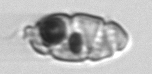
Label: Warnowia